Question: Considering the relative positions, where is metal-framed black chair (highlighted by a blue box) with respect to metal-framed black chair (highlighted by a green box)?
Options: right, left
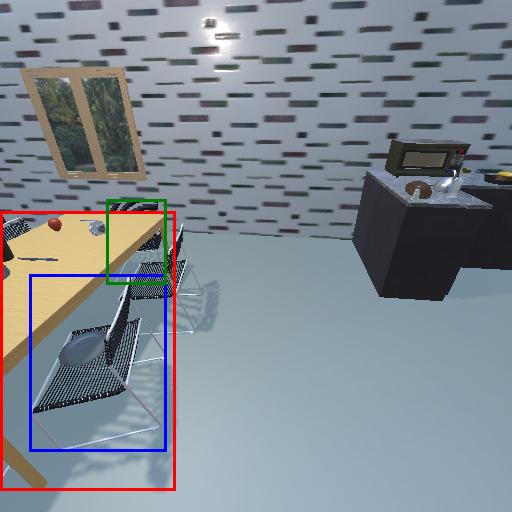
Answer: right